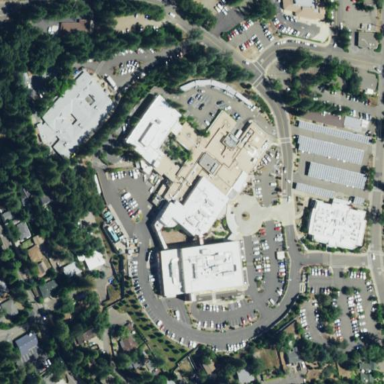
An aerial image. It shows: Healthcare facility identified as hospital.